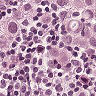
Metastatic tissue present: yes